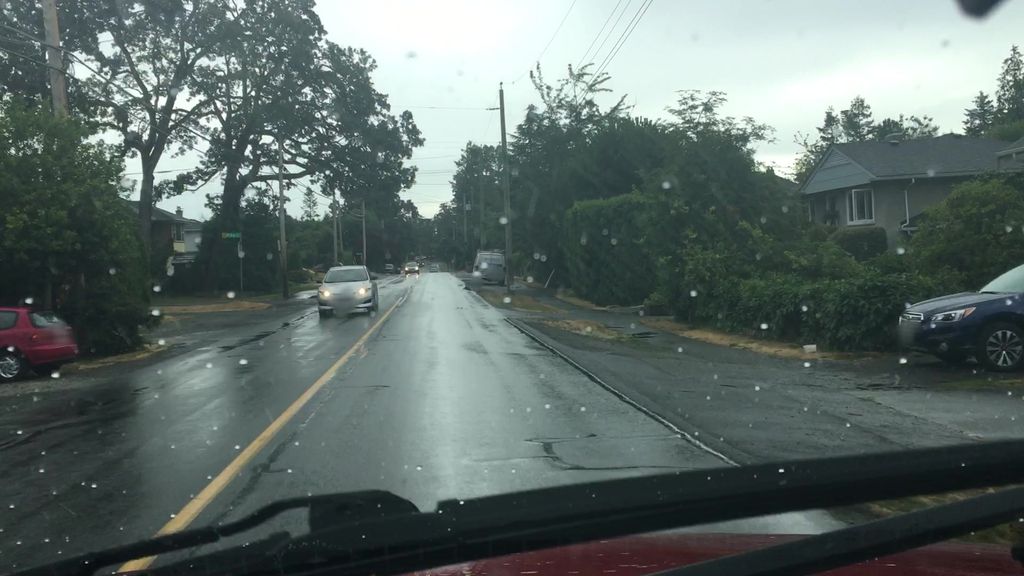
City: victoria